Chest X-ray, AP view. Patient: 37 years old, sex M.
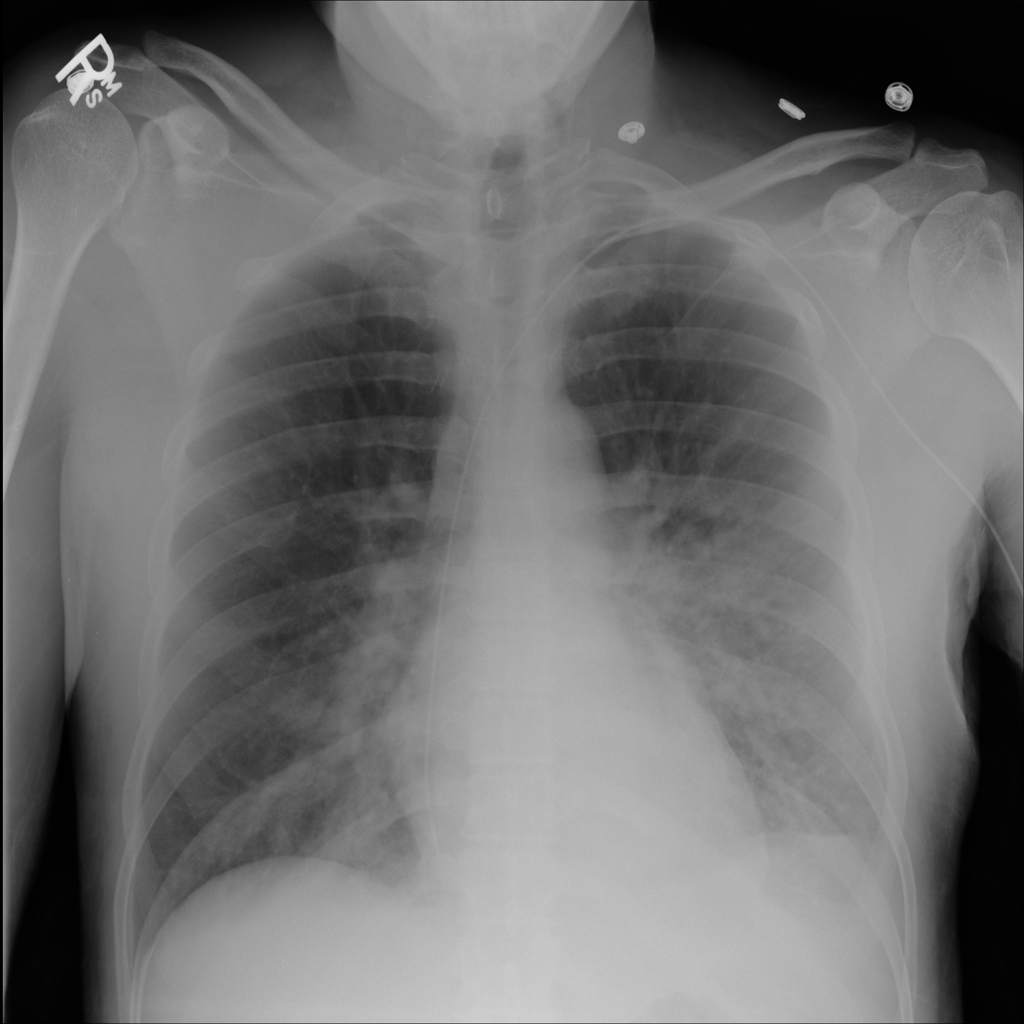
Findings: No Finding